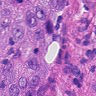
Metastatic tissue present: yes